Question: I'm very new to PHP. I'm building a companion webservice for an iPhone application I'm creating.
I have the following DB table that i've created which is filled with triggers.

The basic concept is that for a given currency when the price hits the trigger price I'm going to send a push notification.
Before I can generate the push notification I need an elegant way to validate each entry in this table against the current market price.
On initial thought I was thinking to select each trigger price and each currency and compare against the current market price I have in another variable.
Could anyone tell me the most elegant way to achieve what I'm trying to do? (compare the whole table against market price for various currencies)
Also if you have any php snippets that would be great,
Thanks,
John
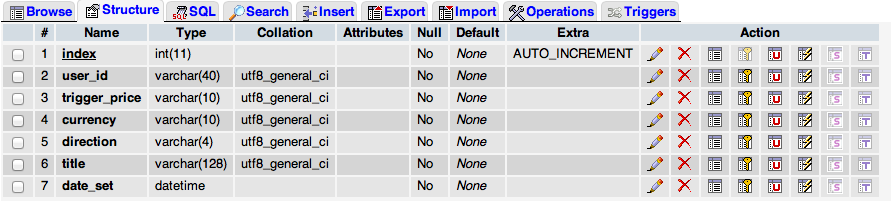
Answer: Well if the app has a user logged in then you only need to check for the rows for that user, which isn't that bad.
However I would implement the database differently, have a separate 'currencies' table like this:
'''
id SERIAL
currency_name VARCHAR(10)
market_price FLOAT
'''
Then change your main table so that 'target_price' is a 'FLOAT' as well (you could use int if you store the number of cents -- or equivalent -- instead of a dollar value, so 103 instead of 1.03). Finally change currency to be an int that references the other table
'''
currency_id INTEGER
'''
Then you probably want to add a foreign key constraint to the table:
'''
FOREIGN KEY (currency_id)
REFERENCES currencies(id)
'''
Now you can update the currencies table as the market_price changes then use SQL to get a list of the rows that need triggered:
'''
SELECT u.id
FROM users u, currencies c
WHERE u.currency_id = c.id
AND u.trigger_price <= c.market_price
;
'''
That's probably the best way, in my opinion.
If you really need to do it in PHP then I'd create an associative array of the market prices where prices['currency_name'] = market price for that currency. And currency name matches the string in the table. Then you're just going to have to go through the whole table and check each match, assuming you've already fetched the table into '$result' and checked for errors:
'''
while ($row = $result->fetch_assoc()) {
if (isset($prices[$row->currency) // Sanity check on the prices array
&& ($row->trigger_price <= $prices[$row->currency]))
{
// Matching row, do something with it ...
}
}
'''
If you trust the database to only contain stuff in the currency array you can skip the sanity check. If you only want to check certain currencies you could only select rows that match currencies you have updates for.
I'm also assuming your condition is the trigger price being lower than the current price, you may need to do different logic depending on exactly what you want to do.